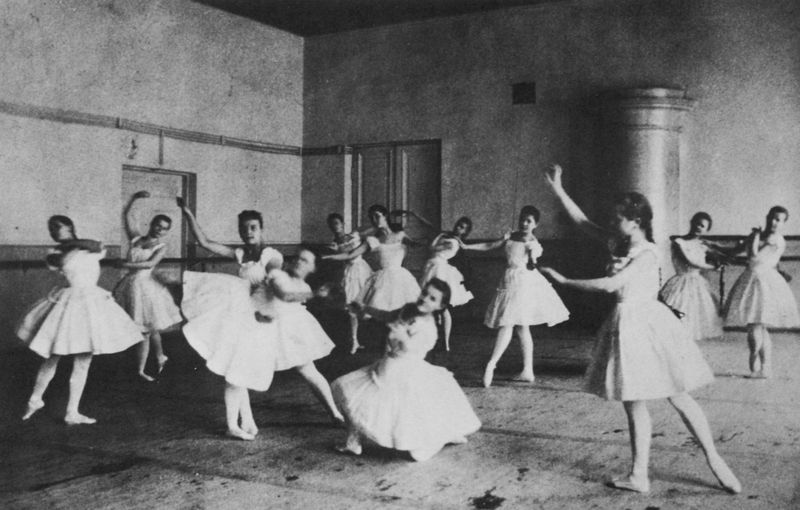
Titel: Eine Klasse der kaiserlichen Ballettschule, in der Tänzerinnen für das Mariinskij-(jetzt Kirow-) Theater ausgebildet wurden
Künstler: Russischer Photograph
Schlagwörter: dunkel, weiß, frauen, mädchen, zola, bewegung, degas, edgar degas, frankreich, frau, grau, hell, hintergrund, kleid, kleider, licht, raum, schwarz, säule, tür, zimmer, rock, tanz, jung, wand, arm, arme, spitze, stehen, pose, decke, spitzen, oper, tanzen, tänzerinnen, kinder, ofen, beine, schwung, bein, ecke, ballet, ballett, ballettstunde, haltung, parkett, röcke, spitzenschuhe, tanzstunde, tütü, zöpfe, üben, übung, russland, warm, kahl, füsse, moment, saal, spitzentanz, training, figuren, spitz, steif, zopf, momentaufnahme, foto, fotografie, photographie, fuss, knien, stange, armhaltung, garnier, ofenrohr, bewegungen, arabesque, ballettschule, tänzerinen, endposition, finale, saalecke, stangr